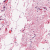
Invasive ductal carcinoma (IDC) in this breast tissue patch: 0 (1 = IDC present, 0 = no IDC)